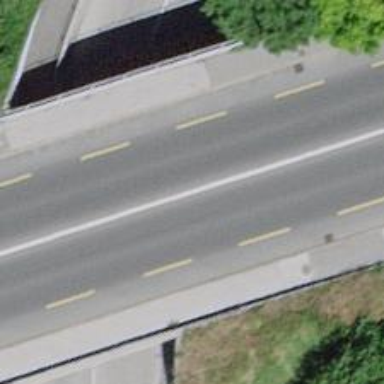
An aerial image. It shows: Primary highway with asphalt surface and designated cycle lane.